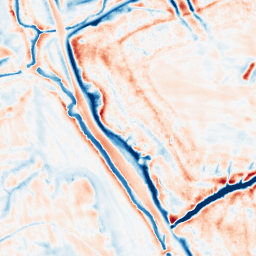
Category: edge_preserving
Decomposition family: bilateral
Decomposition parameters: d: 21
sigma_color: 150
sigma_space: 50
Upsampling method: linear_exact
Upsampling parameters: scale: 8
Upsampling scale: 8